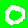
Digit: 0